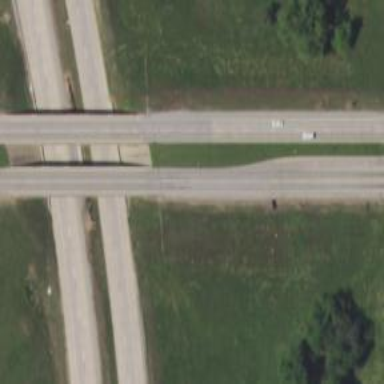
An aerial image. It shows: Primary highway bridge.